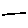
Label: line